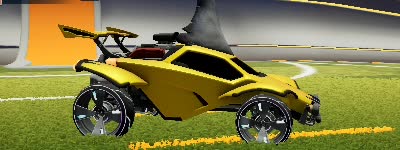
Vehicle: octane